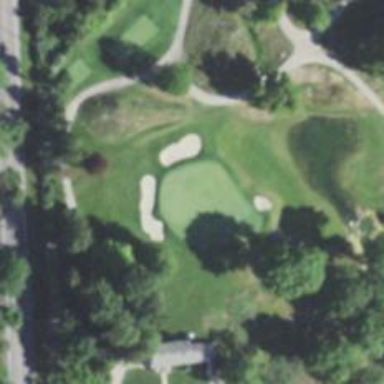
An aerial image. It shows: Golf hole.